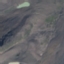
Land use / land cover class: HerbaceousVegetation